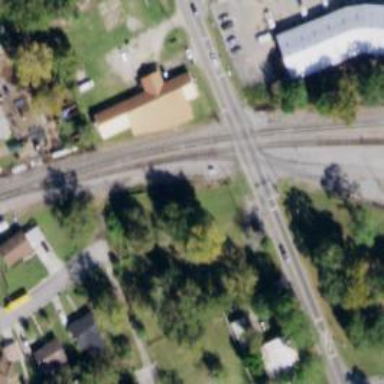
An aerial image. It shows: Level crossing with lights at railway intersection.